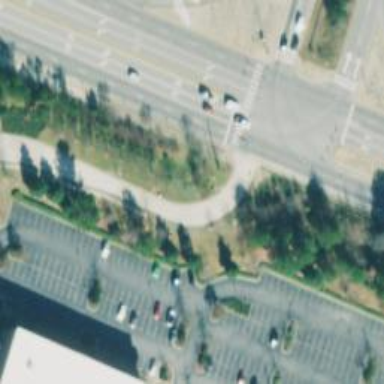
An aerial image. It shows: Service road with sidewalk on the left.